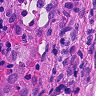
Metastatic tissue present: no